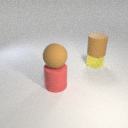
large brown rubber cylinder above small yellow metal cube